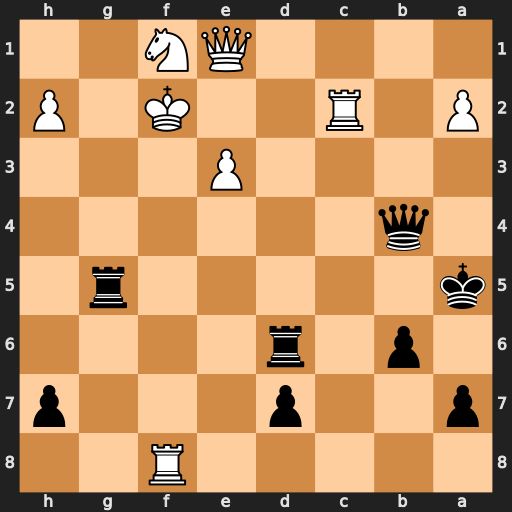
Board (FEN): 5R2/p2p3p/1p1r4/k5r1/1q6/4P3/P1R2K1P/4QN2
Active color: b
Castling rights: -
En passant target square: -
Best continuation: Rg2+ Kxg2 Qxe1